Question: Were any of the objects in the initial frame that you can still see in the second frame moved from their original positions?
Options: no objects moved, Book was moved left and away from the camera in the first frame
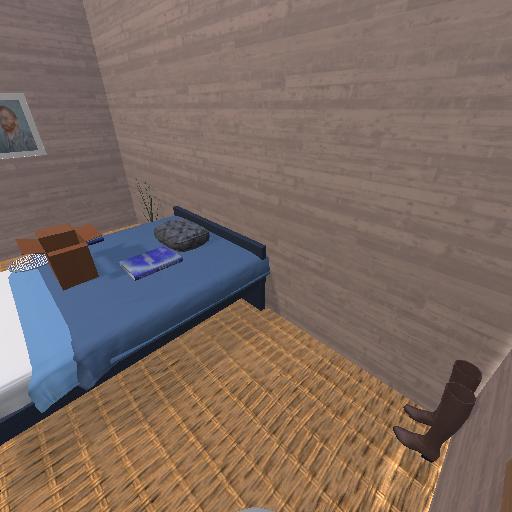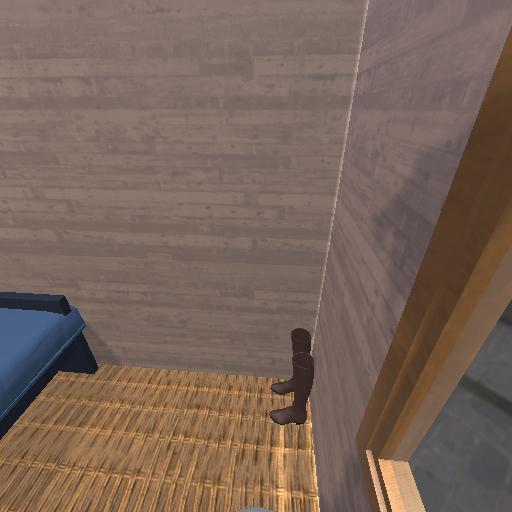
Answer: no objects moved